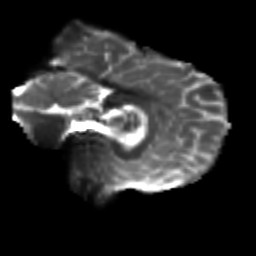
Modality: T2w
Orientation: sagittal
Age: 21
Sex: female
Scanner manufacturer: siemens
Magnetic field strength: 3 T
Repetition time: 3.5 s
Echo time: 0.104 s